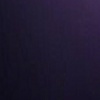
Label: space